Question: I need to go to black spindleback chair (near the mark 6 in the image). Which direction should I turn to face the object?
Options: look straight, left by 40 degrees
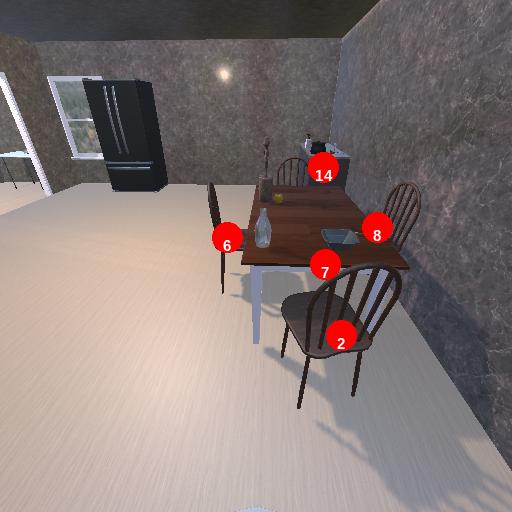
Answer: look straight